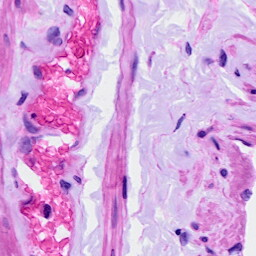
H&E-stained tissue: Ovarian